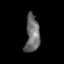
Tissue: skin
Cell type: Others
Senescence score: 0.7494
Nuclear area (px): 518
Mean DAPI intensity: 108.792